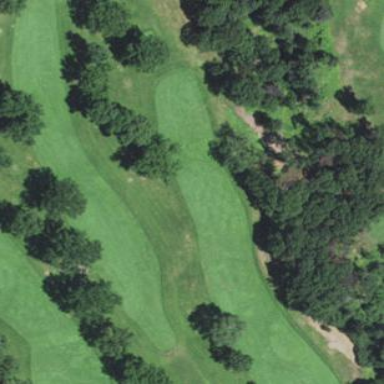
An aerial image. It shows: Rough area on grassy golf course.